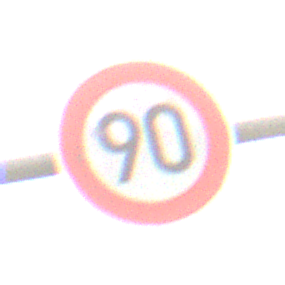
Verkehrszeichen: Geschwindigkeit90
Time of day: MorningAfternoon
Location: Outdoor (Suburban)
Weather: Overcast
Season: NotSpecified
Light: Natural